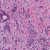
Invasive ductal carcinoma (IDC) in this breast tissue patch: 1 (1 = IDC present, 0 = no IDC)